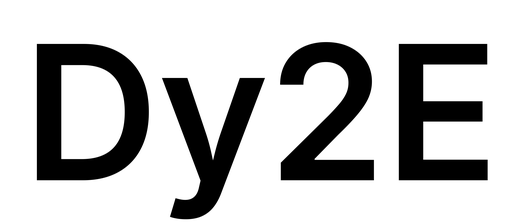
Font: Inter_SemiBold